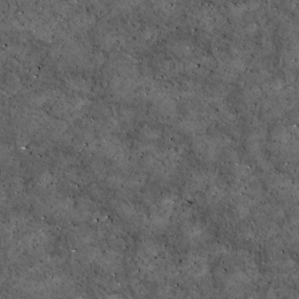
Label: non_frost